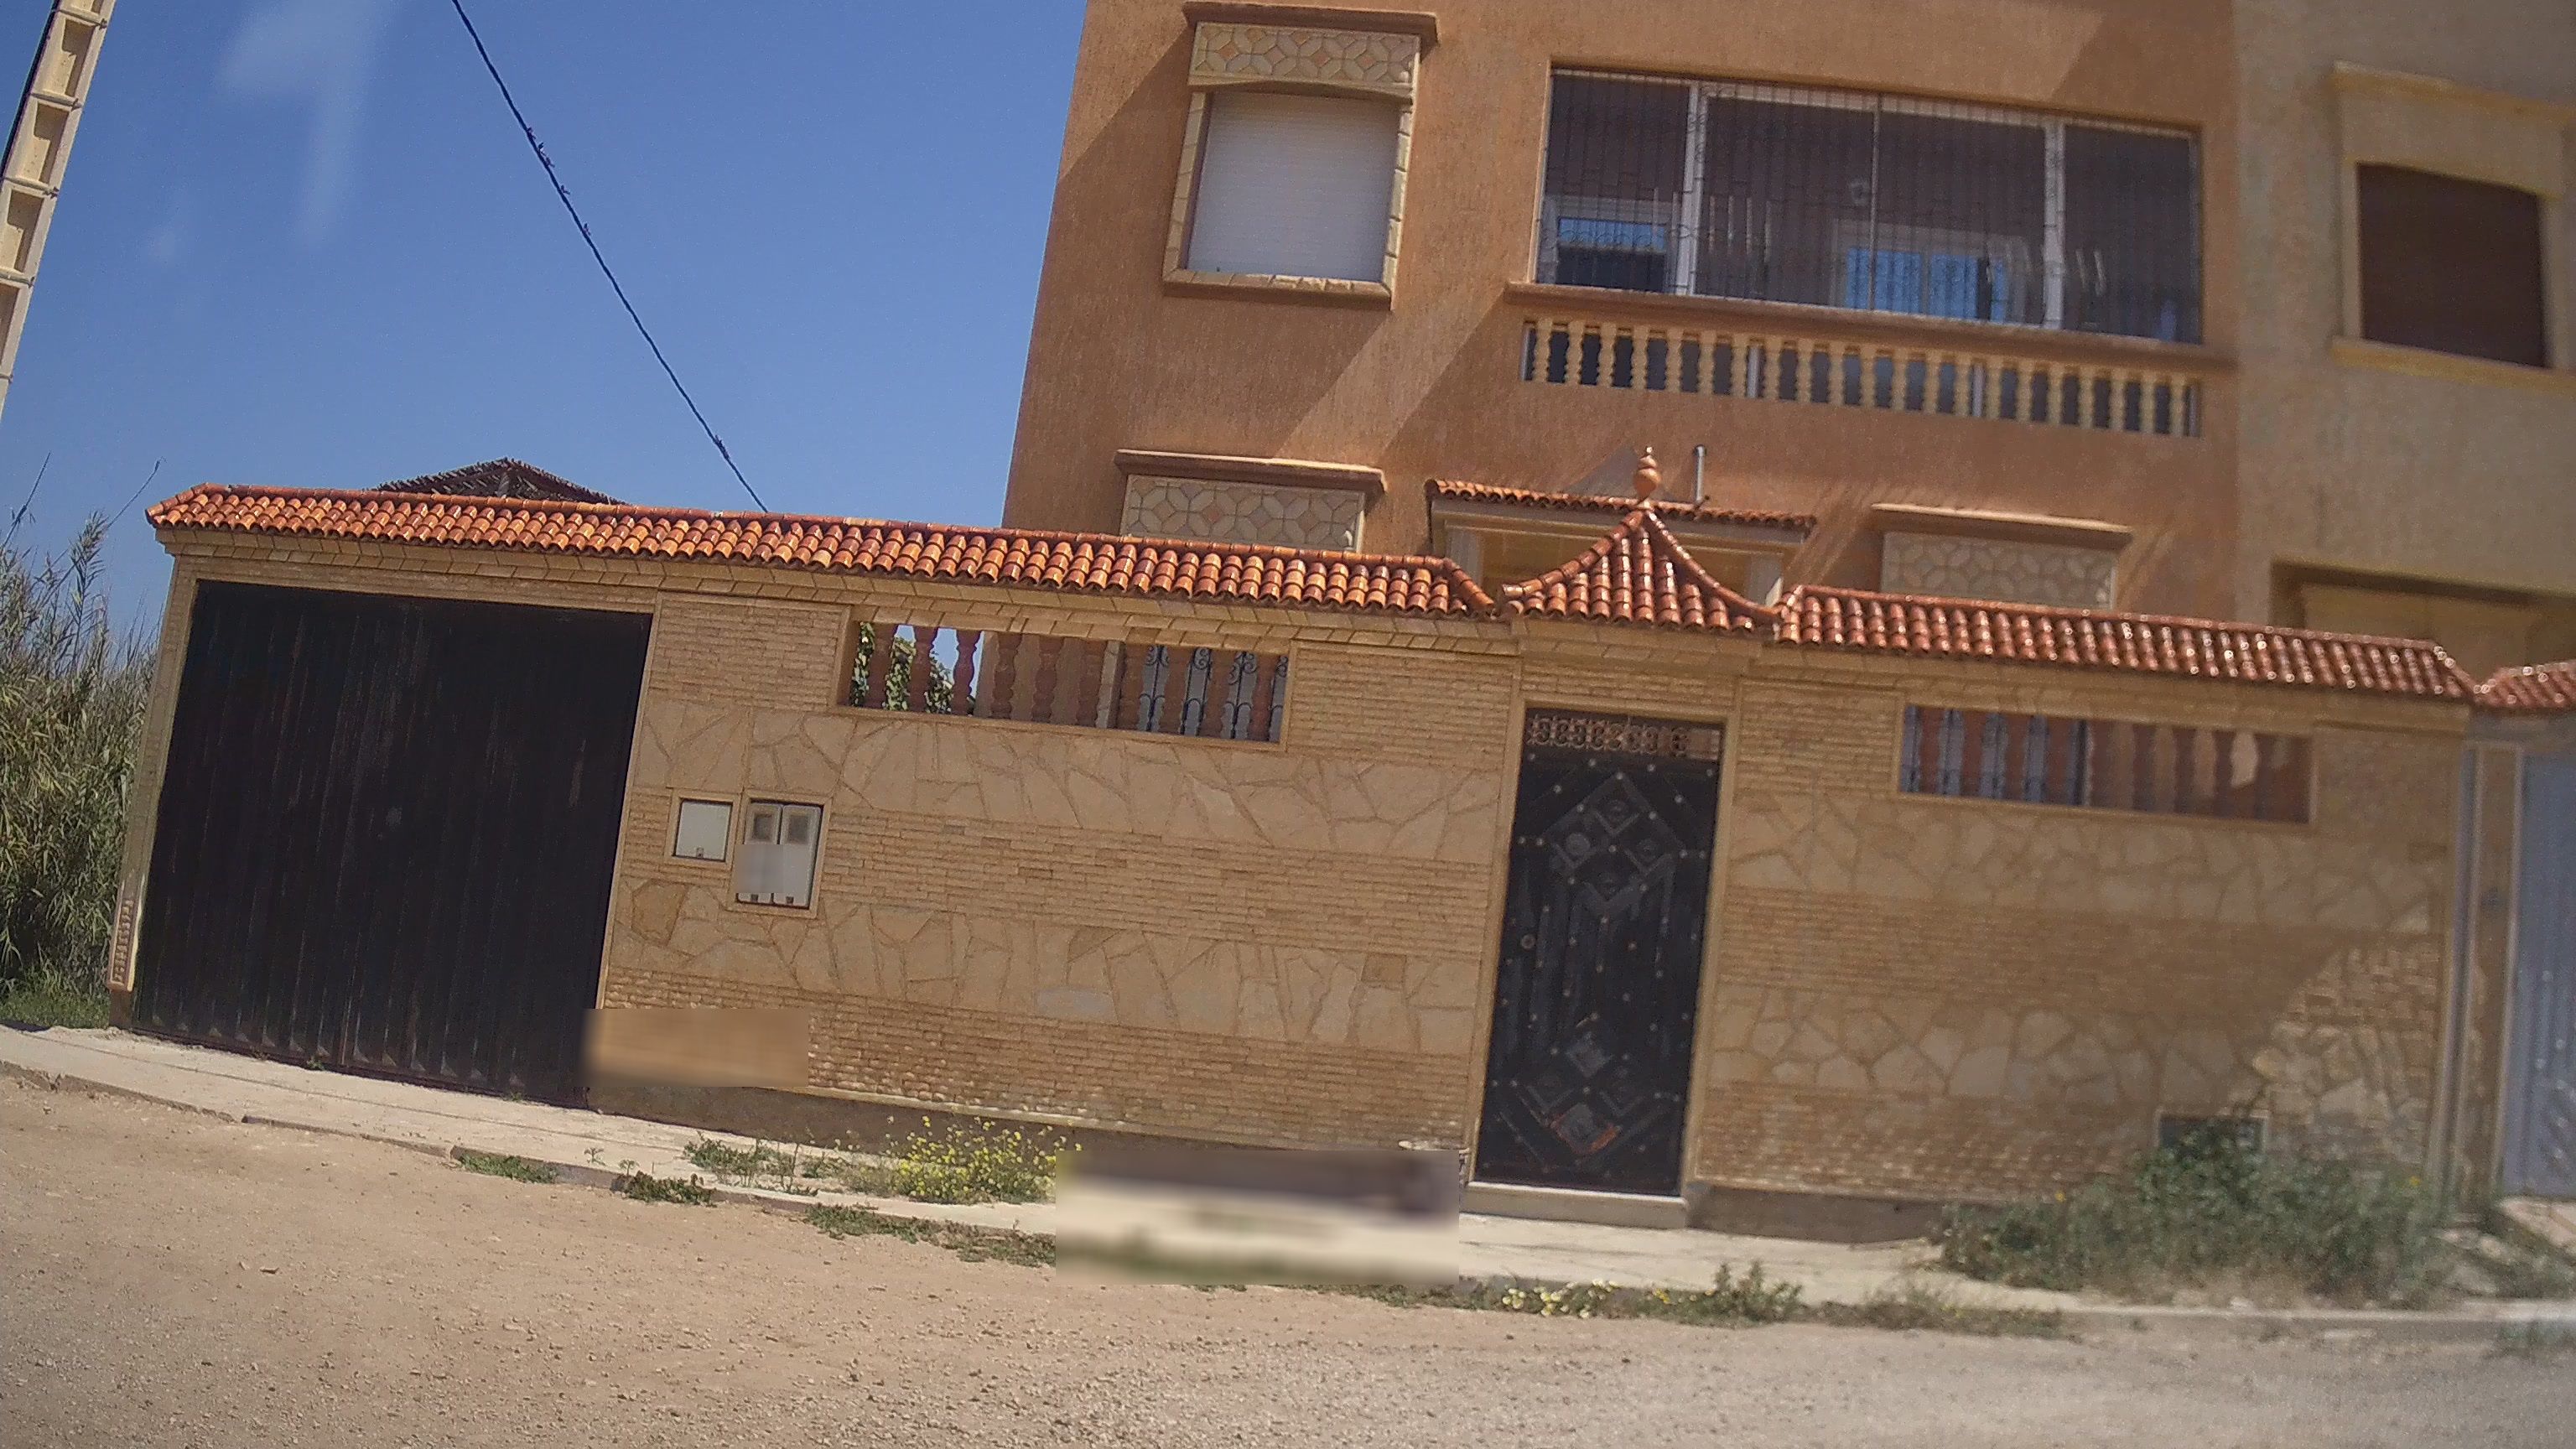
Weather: clear
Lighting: day
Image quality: good
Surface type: driving surface
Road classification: residential, track
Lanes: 2.0
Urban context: urban centre
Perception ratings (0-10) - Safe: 2.94, Lively: 2.99, Beautiful: 4.86, Boring: 6.57, Depressing: 7.04, Wealthy: 0.89